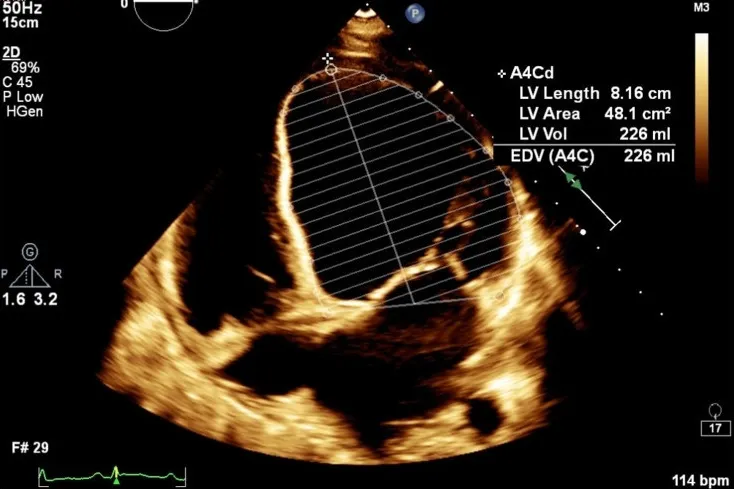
Echocardiogram images at initial presentation. The ECG depicts severely dilated LA and LV, and severe global hypokinesia with severe LV dysfunction. The estimated ejection fraction is 25%. The ejection fraction by Simpon's method is 23%. GLS using speckle tracking with EPIQ CVx machine (Phillips Healthcare, Best, Netherlands) is -6.3%. EPSS 34mm, MAPSE 10mm. Myocardial performance index is 1.07. . LA: left atrium; LV: left ventricle; GLS: global longitudinal strain; EPSS: E-point septal separation; MAPSE: mitral annular plane systolic excursion.
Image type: radiology (ultrasound)